Question: When I click the search icon, it alerts 'ok', but not 'h'.

According to my codes below, it should alert both 'ok' & 'h'.
'''
<?php if(isset($_POST['search'])){
echo "<script type='text/javascript'>alert('h');</script>";
} ?>
<form method="post">
<div class="col_1">
<select name="search_type" required="">
<option value="0">Anywhere</option>
<option value="1">Start With</option>
<option value="2">End With</option>
</select>
</div>
<div class="col_2">
<input type="number" name="search_q" data-type="num" maxlength="10" placeholder="Digit" required="">
</div>
<div class="col_3">
<input type="submit" name="search" id="input_submit" hidden />
<button type="submit" id="button_submit"><i class="fa fa-search"></i></button>
</div>
</form>
'''
'''
$('#button_submit').click(function() {
$('#input_submit').click();
alert("ok");
});
'''
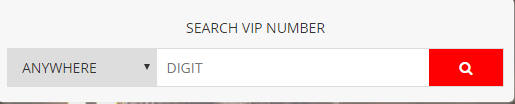
Answer: You are not sending a 'search' value in the request.
The '<input name="search" />' is hidden (so not being clicked) and even if it was visible it has no 'value' to send in the request.
To fix this remove that 'input' and put the 'name' and 'value' attributes on the '<button>' instead:
'''
<?php if(isset($_POST['search']))
{
echo "<script type='text/javascript'>console.log('h');</script>";
} ?>
<form method="post">
<div class="col_1">
<select name="search_type" required="">
<option value="0">Anywhere</option>
<option value="1">Start With</option>
<option value="2">End With</option>
</select>
</div>
<div class="col_2">
<input type="number" name="search_q" data-type="num" maxlength="10" placeholder="Digit" required="">
</div>
<div class="col_3">
<button type="submit" id="button_submit" name="search" value="foobar">
<i class="fa fa-search"></i>
</button>
</div>
</form>
'''
'''
$('#button_submit').click(function() {
$('#input_submit').click();
console.log("ok");
});
'''